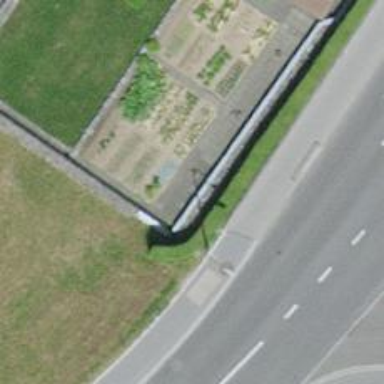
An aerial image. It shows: Hedge acting as barrier.